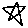
Label: star